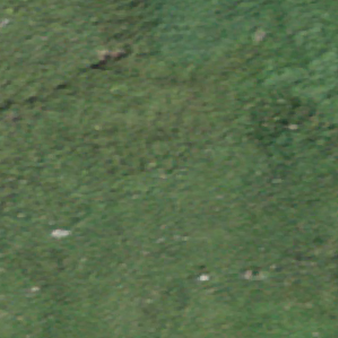
Label: other